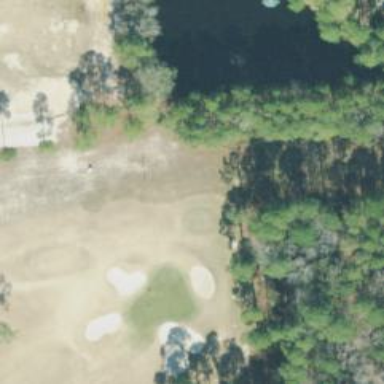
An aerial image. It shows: Grassy area designated as golf tee.